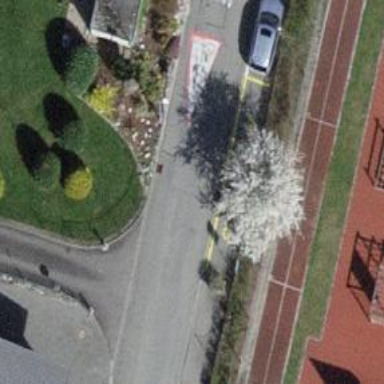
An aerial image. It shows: Charging station.